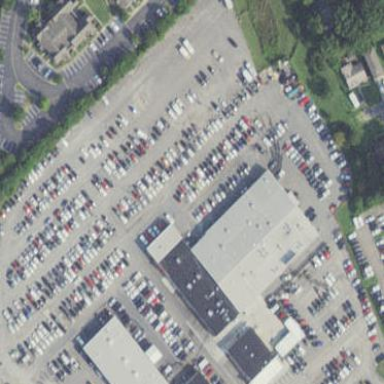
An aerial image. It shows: Building that houses car shop.